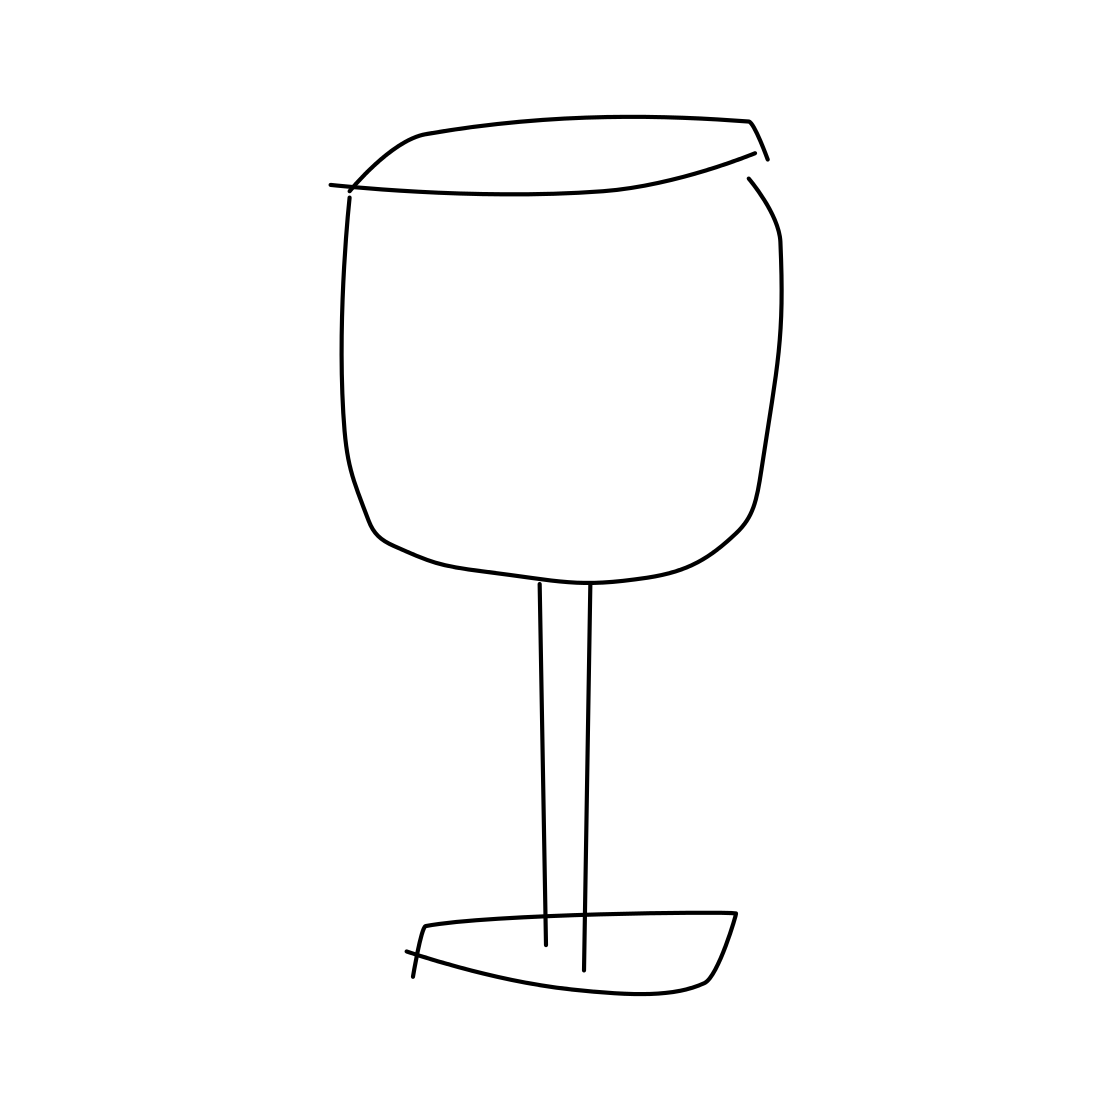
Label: wineglass